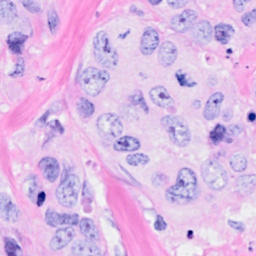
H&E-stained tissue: Breast